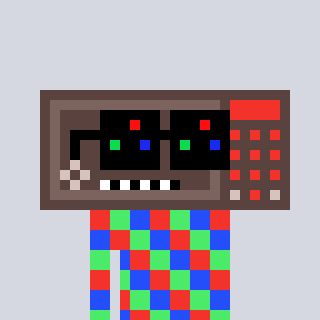
a pixel art character with square black sunglasses, a wallsafe-shaped head and a teal-colored body on a cool background